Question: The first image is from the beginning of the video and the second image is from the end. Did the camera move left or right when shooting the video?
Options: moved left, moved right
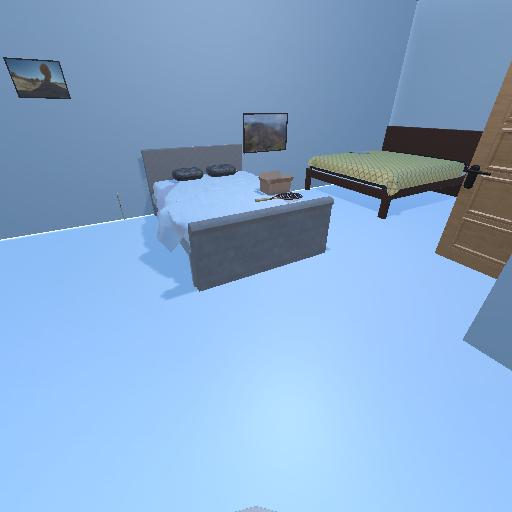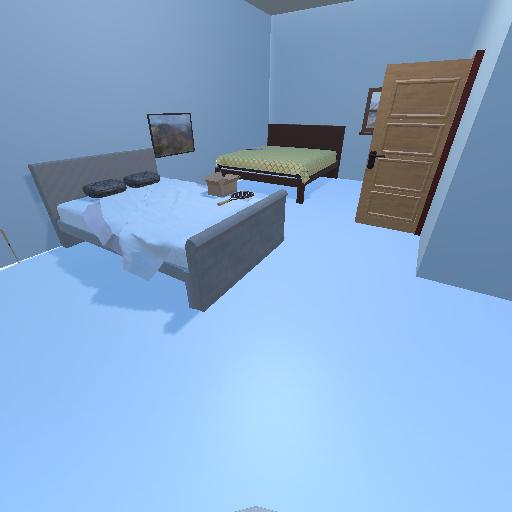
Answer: moved left